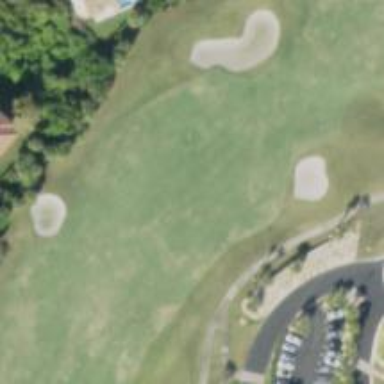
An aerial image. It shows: View of golf hole.